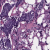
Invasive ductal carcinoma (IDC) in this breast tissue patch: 1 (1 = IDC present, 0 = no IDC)